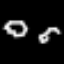
Label: octagon